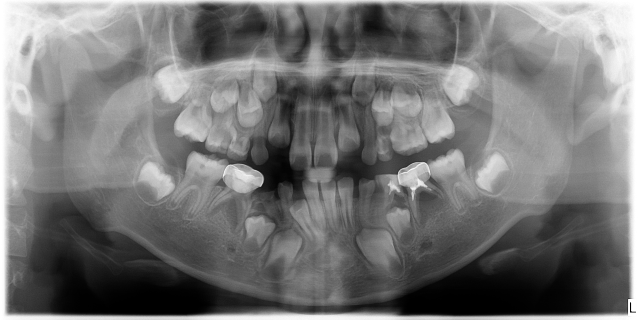
child